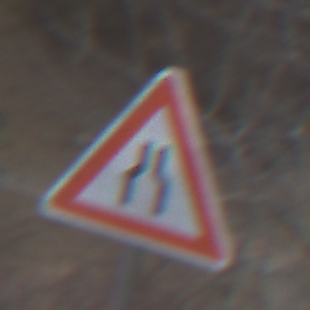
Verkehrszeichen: VerengteFahrbahn
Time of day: MorningAfternoon
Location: Outdoor (Suburban)
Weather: Overcast
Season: NotSpecified
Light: Natural